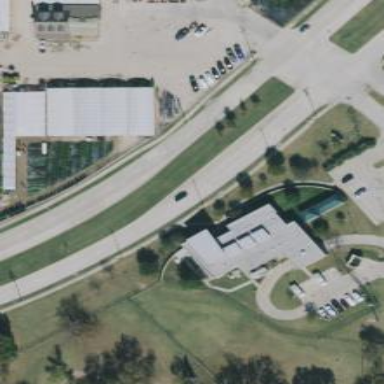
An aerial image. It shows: Animal shelter.